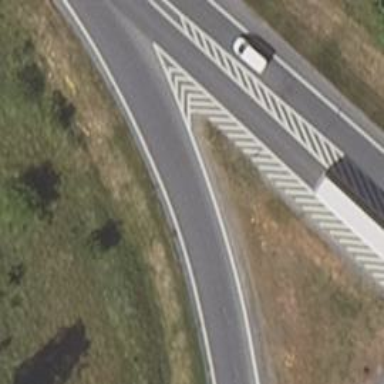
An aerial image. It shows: Trunk link highway with asphalt surface.